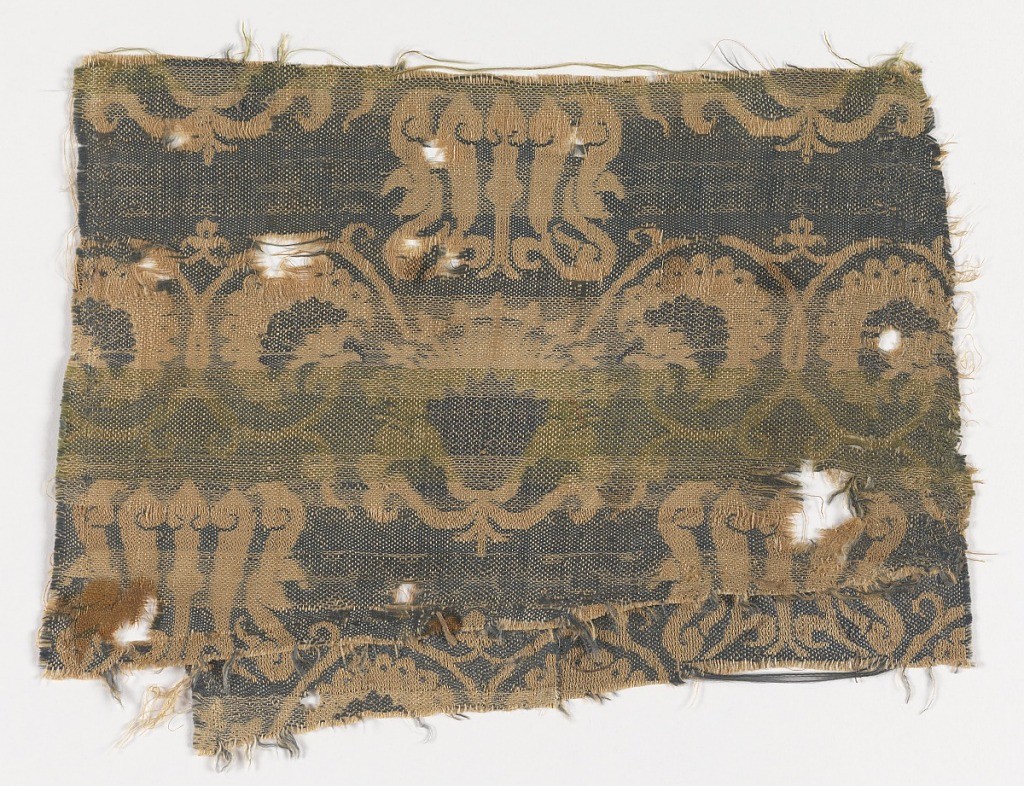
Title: Fragment
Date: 14th century
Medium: silk Technique: two integrated fabric structures; 2/1 twill plus plain weave
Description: Palmette flanked by circular scrolls with pseudo-Kufic writing.